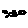
Label: cloud